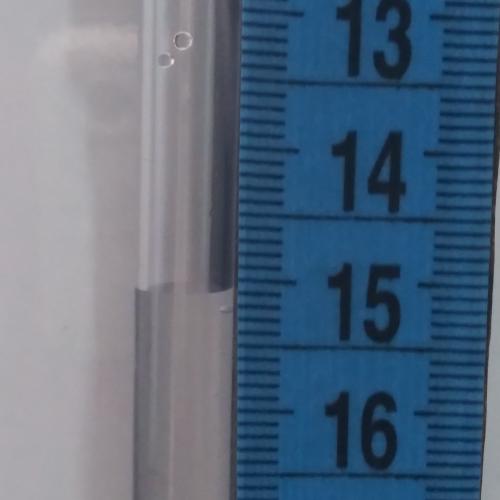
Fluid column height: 15.1 cm